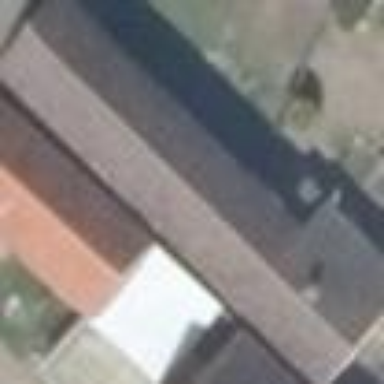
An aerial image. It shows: Building.